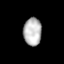
Tissue: lung
Cell type: Fibroblasts
Senescence score: 0.6676
Nuclear area (px): 498
Mean DAPI intensity: 182.269